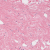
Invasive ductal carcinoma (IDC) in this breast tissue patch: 0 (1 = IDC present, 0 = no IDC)